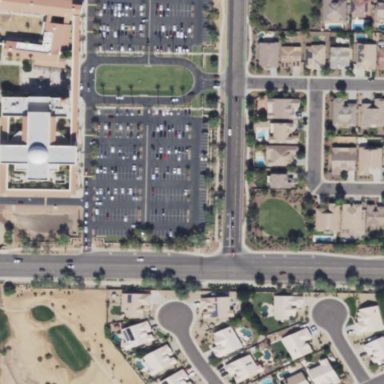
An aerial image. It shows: Parking area.